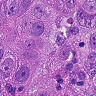
Metastatic tissue present: yes